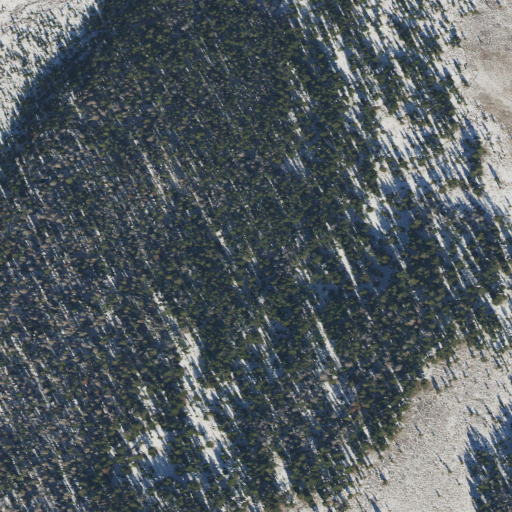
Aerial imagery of plain(s) in Utah named McCoy Park containing evergreen forest, woody wetlands, shrub, and herbaceous wetlands